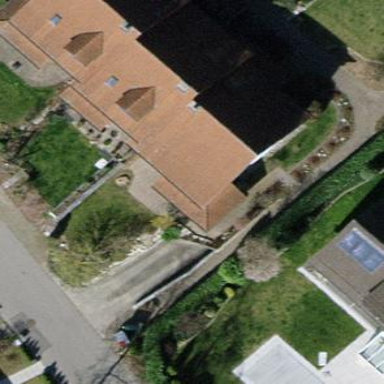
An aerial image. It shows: Terrace-style building with gabled roof.